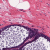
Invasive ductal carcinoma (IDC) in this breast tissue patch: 0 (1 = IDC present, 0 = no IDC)